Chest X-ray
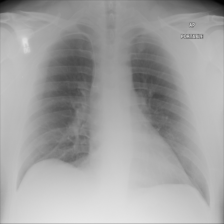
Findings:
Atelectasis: negative
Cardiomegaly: negative
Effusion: negative
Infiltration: negative
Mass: negative
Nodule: negative
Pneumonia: negative
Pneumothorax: negative
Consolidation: negative
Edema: negative
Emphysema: negative
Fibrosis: negative
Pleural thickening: negative
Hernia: negative